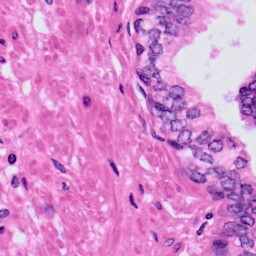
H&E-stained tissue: Prostate